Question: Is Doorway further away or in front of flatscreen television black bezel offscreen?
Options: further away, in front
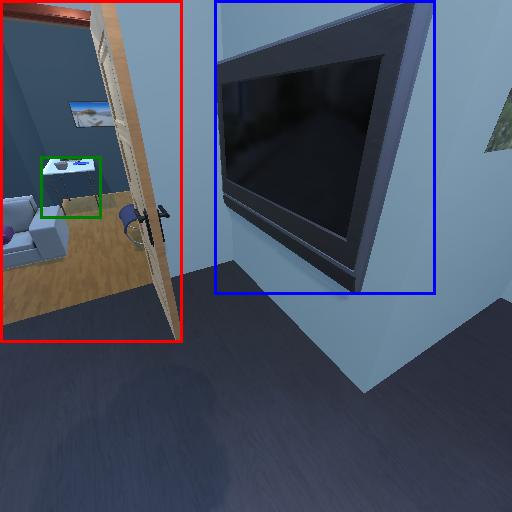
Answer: further away